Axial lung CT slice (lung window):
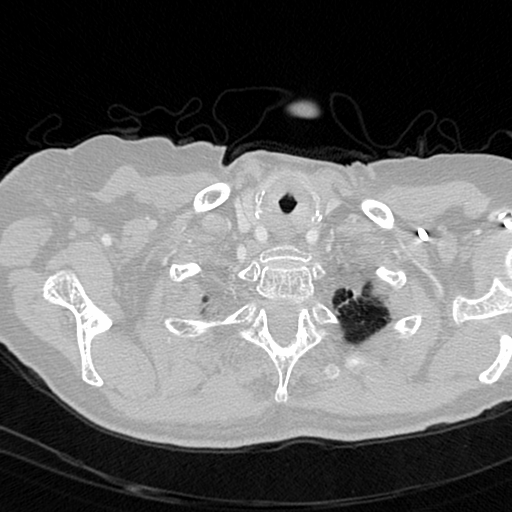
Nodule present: no